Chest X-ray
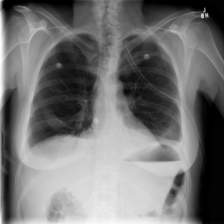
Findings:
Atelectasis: positive
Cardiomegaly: negative
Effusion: positive
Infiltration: negative
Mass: negative
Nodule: negative
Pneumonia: negative
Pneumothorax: negative
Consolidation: negative
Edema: negative
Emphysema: negative
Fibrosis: negative
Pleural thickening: negative
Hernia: negative